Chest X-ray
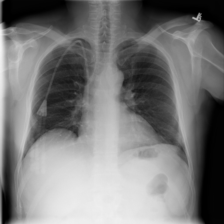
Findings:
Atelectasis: negative
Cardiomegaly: negative
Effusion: negative
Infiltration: negative
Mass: negative
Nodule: negative
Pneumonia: negative
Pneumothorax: negative
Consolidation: negative
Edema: negative
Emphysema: negative
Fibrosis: negative
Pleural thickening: negative
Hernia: negative